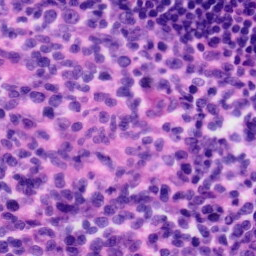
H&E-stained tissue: Tonsil